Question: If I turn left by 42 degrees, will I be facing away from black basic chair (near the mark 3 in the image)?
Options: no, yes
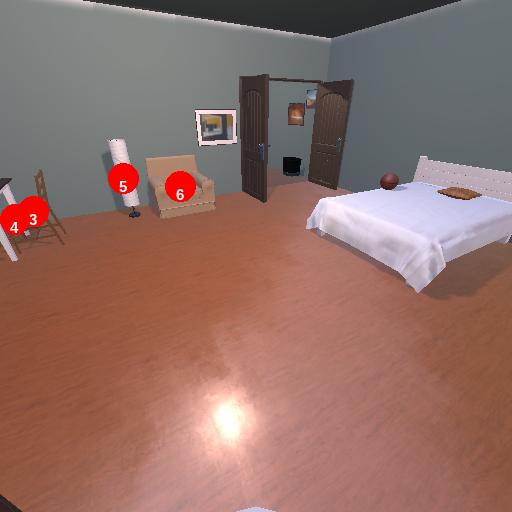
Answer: no